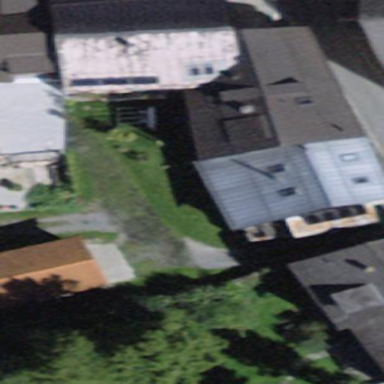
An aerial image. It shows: Building with gabled roof oriented across.